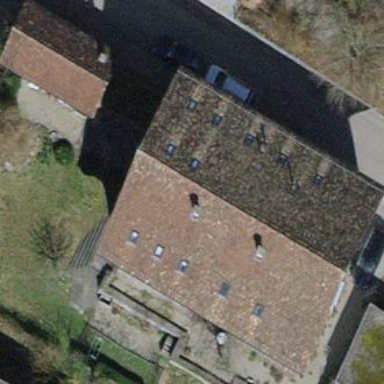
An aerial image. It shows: Gabled roof adorns the apartments building.